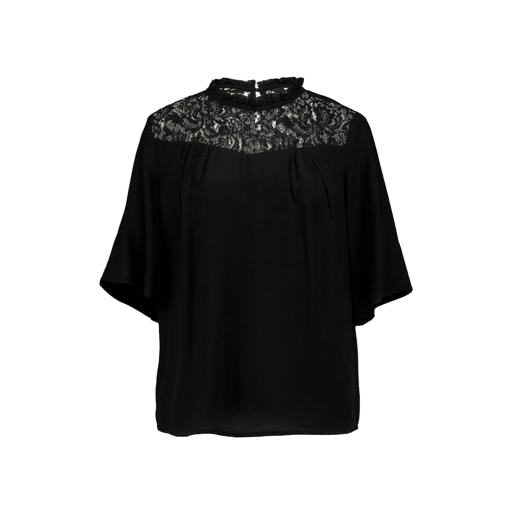
vero moda black high neck blouse, lace-yoke t-shirt, black mock neck lace blouse, white background